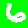
Digit: 6